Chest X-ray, AP view. Patient: 58 years old, sex M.
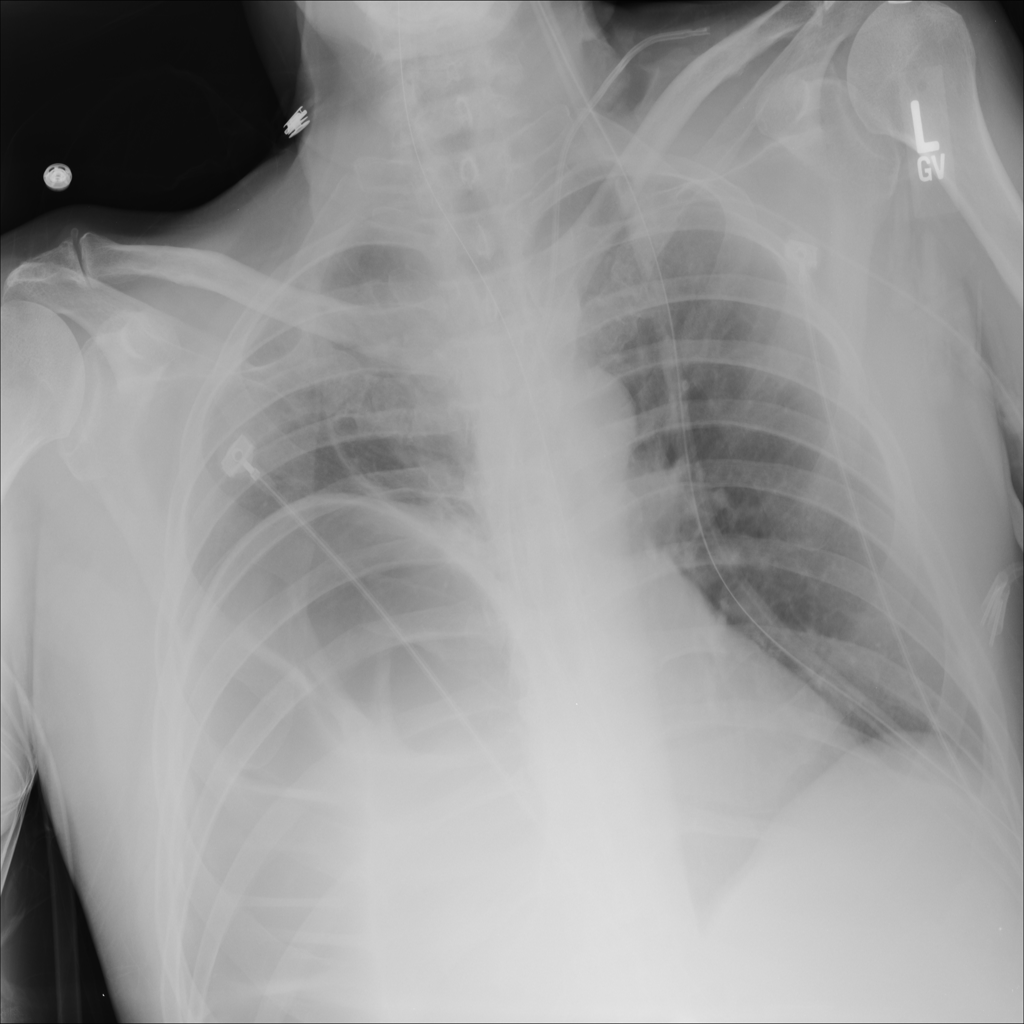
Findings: No Finding